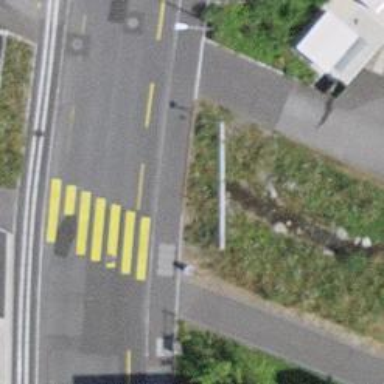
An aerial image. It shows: Sidewalk along the footway.